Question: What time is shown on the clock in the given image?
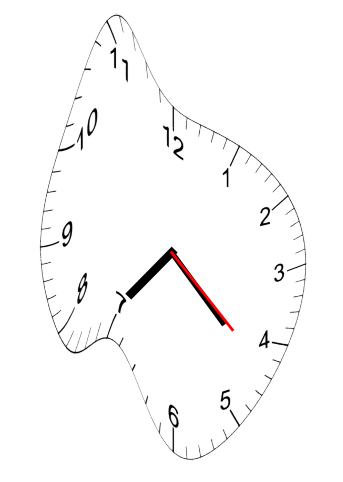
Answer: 07:22:22